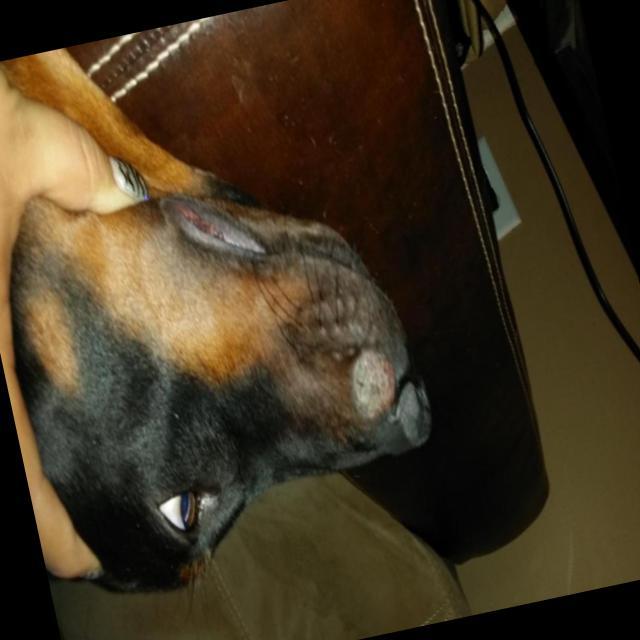
Canine ringworm (Dermatophytosis) — fungal infection caused by Microsporum or Trichophyton. Presents with circular alopecia, scaling, crusting, and broken hairs.